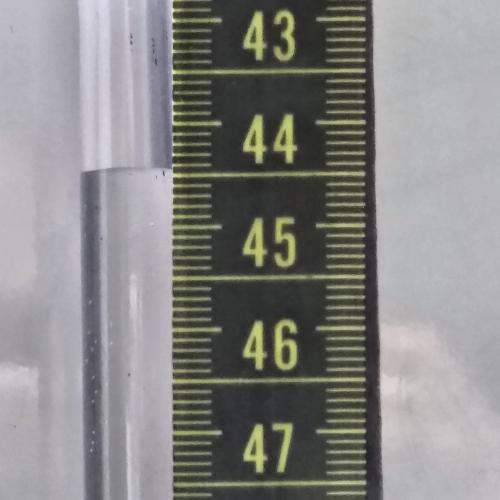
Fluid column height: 44.5 cm